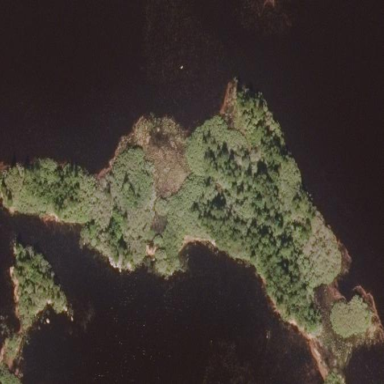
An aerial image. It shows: Island covered with woodland.